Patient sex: F
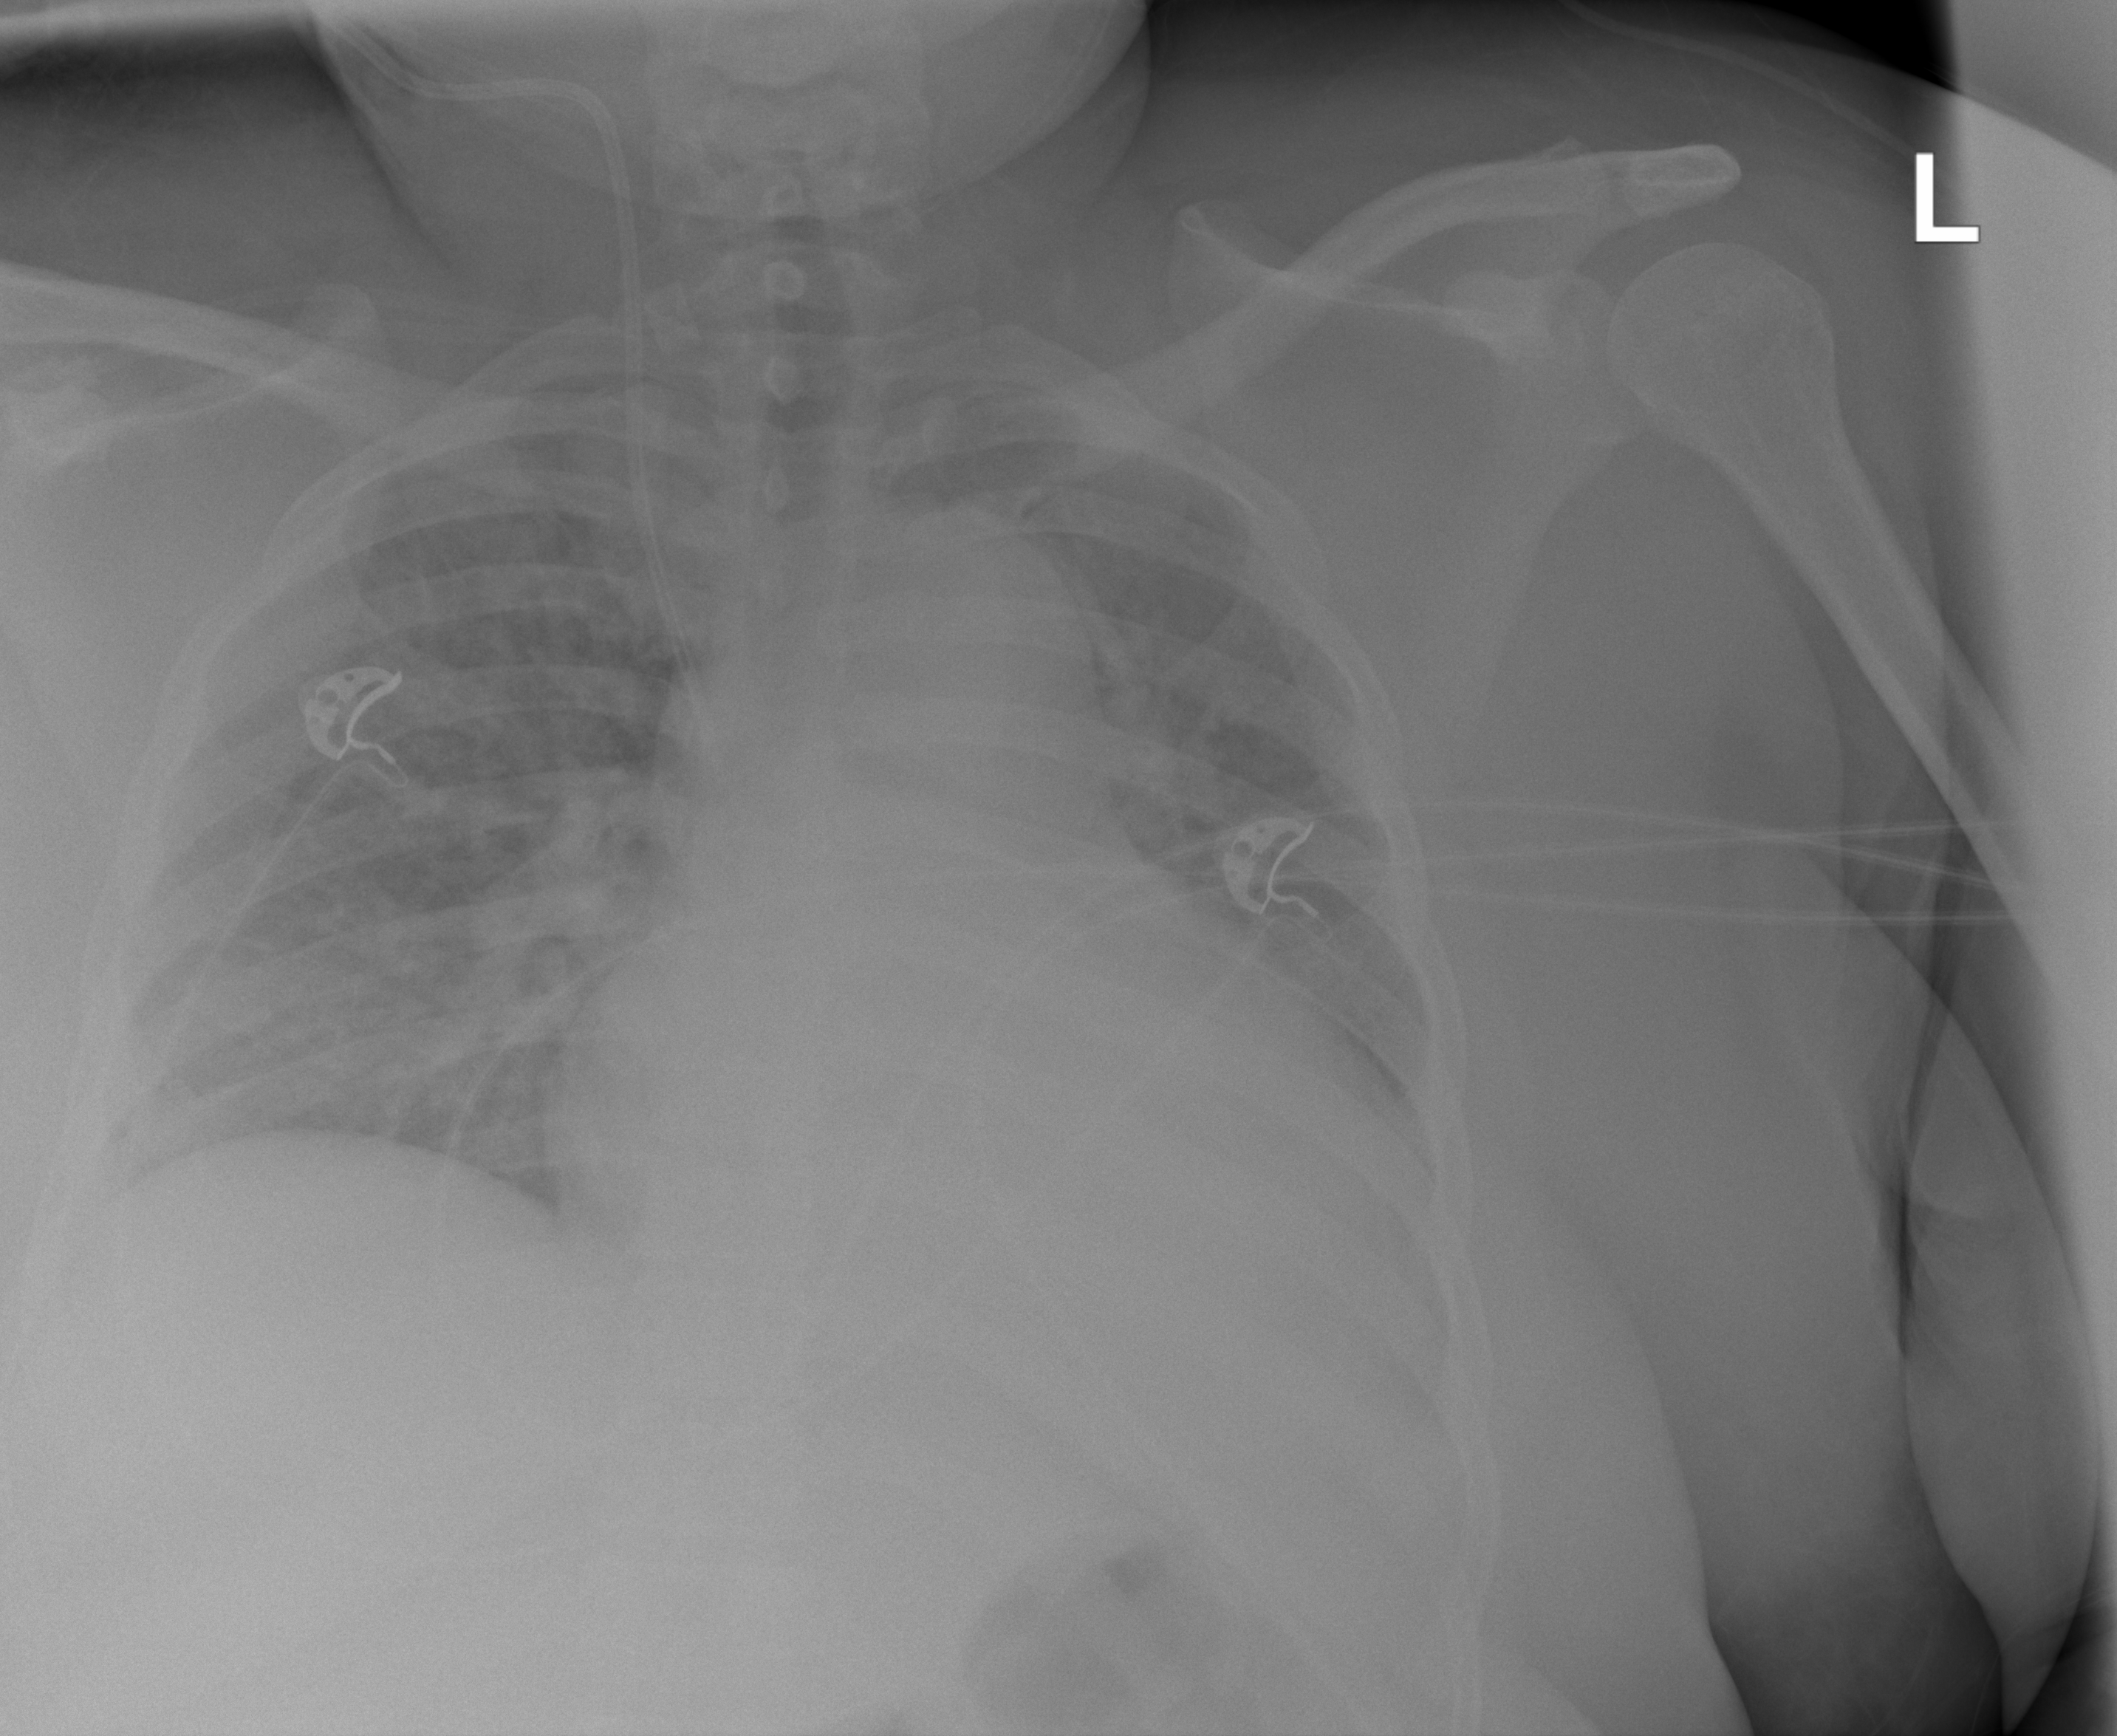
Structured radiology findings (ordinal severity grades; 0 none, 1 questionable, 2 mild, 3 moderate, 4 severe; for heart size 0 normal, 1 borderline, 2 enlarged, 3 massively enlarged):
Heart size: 2
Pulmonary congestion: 2
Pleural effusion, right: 0
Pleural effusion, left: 0
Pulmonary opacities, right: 2
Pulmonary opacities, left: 2
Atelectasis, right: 0
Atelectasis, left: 2